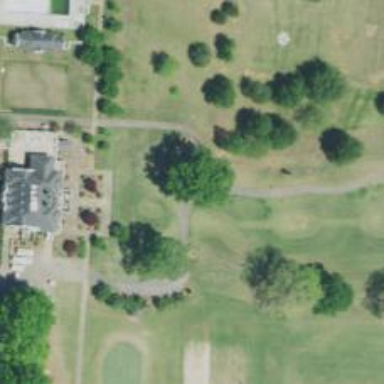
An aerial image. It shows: Path designated for golf carts.